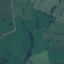
Land use / land cover class: Pasture